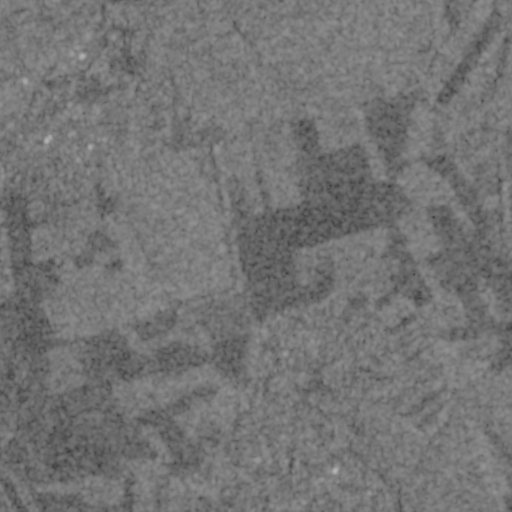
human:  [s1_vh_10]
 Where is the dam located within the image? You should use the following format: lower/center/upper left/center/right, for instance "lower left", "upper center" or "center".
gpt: The dam is located in the upper right of the image.
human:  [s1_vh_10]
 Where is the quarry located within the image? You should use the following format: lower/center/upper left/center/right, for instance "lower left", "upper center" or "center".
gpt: There is no quarry in the image.

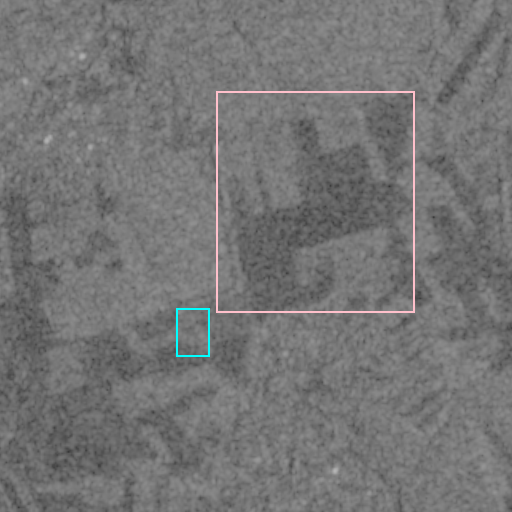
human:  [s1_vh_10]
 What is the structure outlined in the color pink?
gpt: The structure outlined in pink is a crop field.
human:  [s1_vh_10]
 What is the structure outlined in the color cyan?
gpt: The structure outlined in cyan is a park.
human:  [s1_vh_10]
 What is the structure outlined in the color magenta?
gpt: There is no magenta outline.